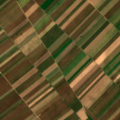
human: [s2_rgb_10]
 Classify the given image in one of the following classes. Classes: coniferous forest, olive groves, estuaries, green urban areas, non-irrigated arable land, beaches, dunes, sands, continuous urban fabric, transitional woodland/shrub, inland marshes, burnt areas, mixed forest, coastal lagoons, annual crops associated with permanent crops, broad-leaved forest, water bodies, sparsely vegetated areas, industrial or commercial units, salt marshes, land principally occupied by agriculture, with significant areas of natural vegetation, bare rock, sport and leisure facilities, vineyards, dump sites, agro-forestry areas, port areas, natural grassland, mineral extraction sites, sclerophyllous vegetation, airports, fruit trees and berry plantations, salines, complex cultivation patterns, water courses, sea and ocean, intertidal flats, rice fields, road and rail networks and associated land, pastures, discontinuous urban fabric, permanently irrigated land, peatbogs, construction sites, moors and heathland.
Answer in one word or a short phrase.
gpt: non-irrigated arable land